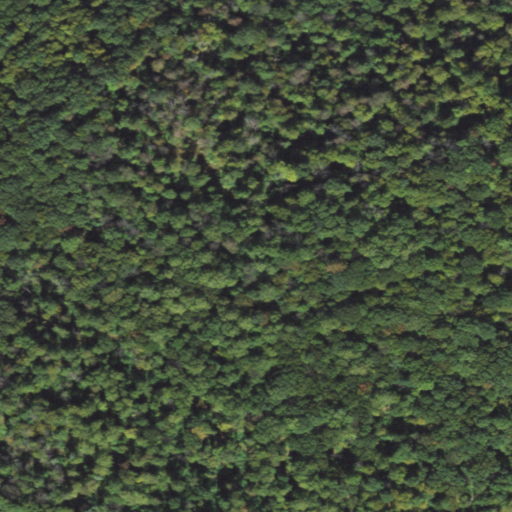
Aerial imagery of cliff(s) in Pennsylvania named Pinnacle Point containing only deciduous forest